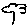
Label: tree